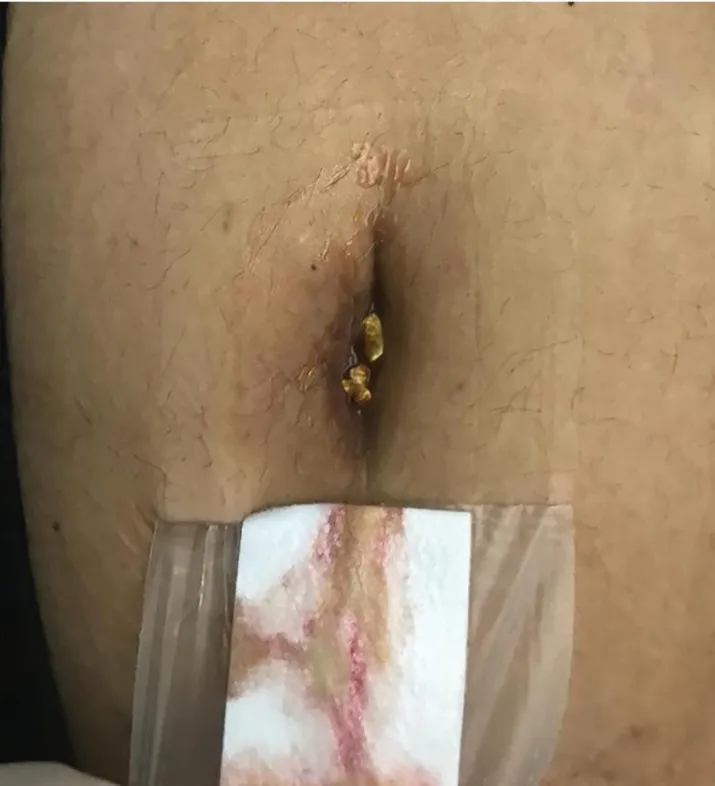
Gallstones expressing from the patient's umbilical wound.
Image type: medical_photograph (skin_photograph)